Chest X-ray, AP view. Patient: 20 years old, sex F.
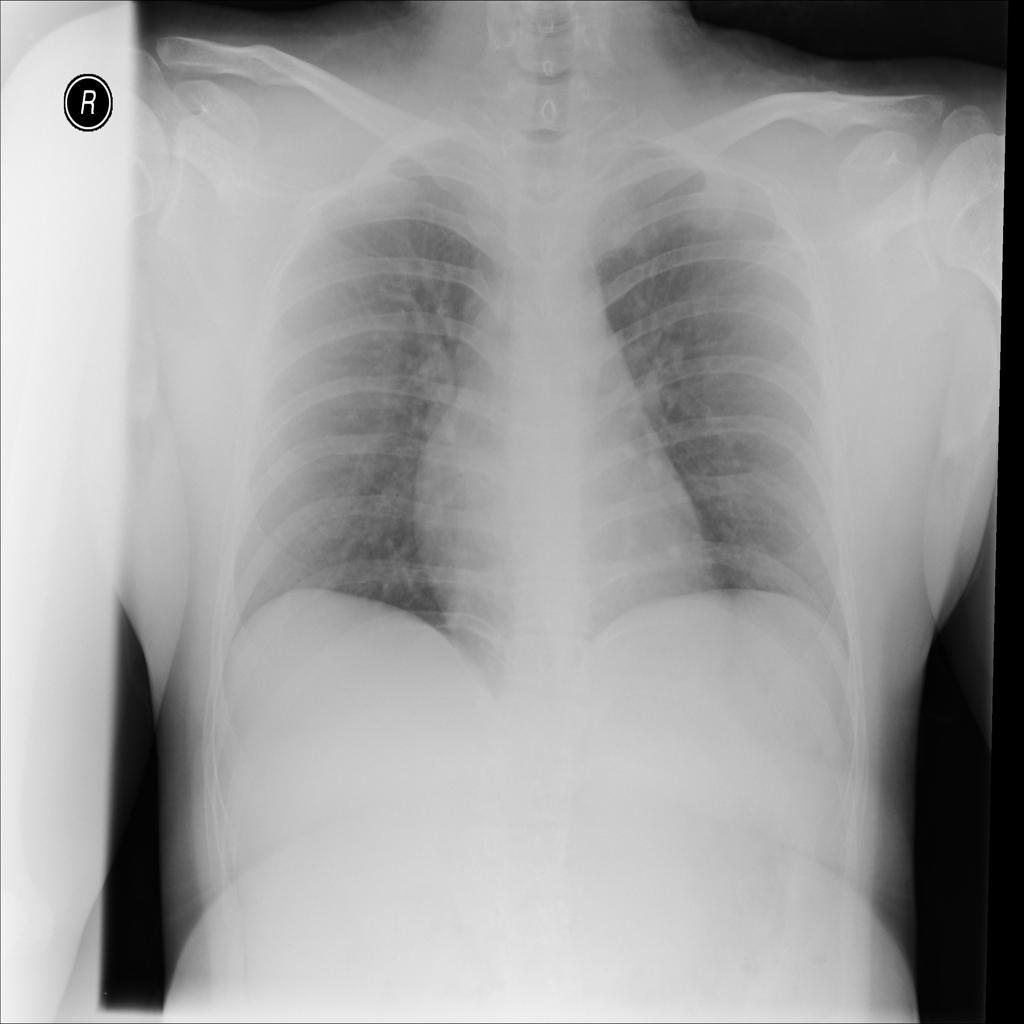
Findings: No Finding